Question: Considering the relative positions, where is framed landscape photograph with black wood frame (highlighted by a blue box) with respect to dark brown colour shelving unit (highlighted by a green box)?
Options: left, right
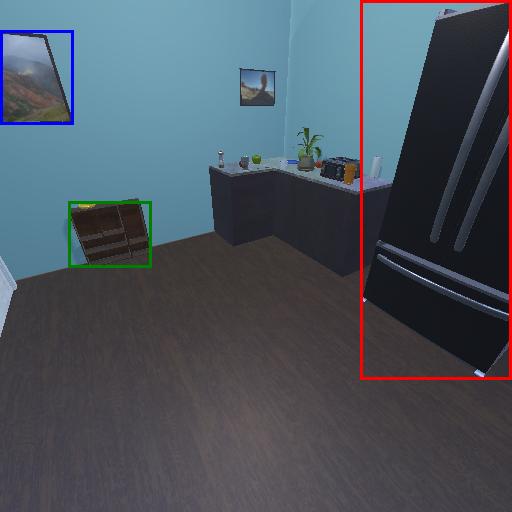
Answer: left